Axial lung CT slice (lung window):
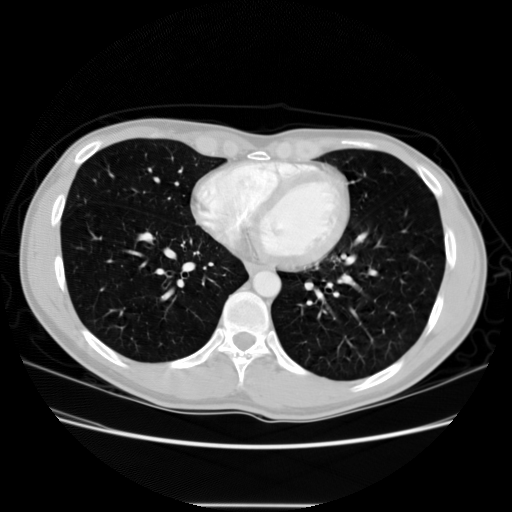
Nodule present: no